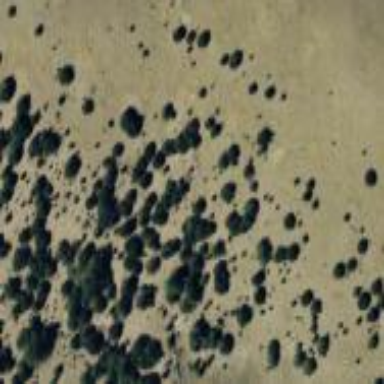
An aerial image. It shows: Natural area with evergreen scrub vegetation consisting of needle-leaved trees.